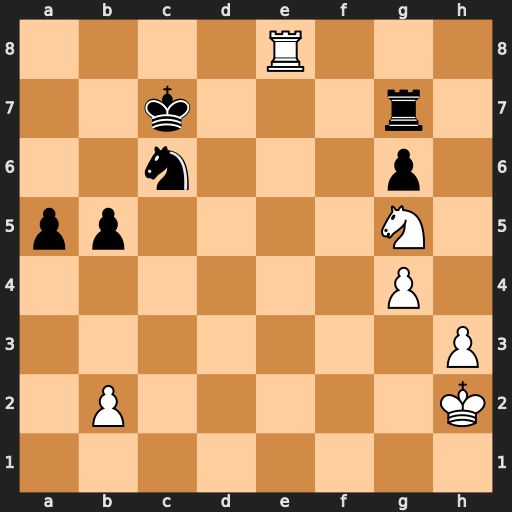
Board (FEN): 4R3/2k3r1/2n3p1/pp4N1/6P1/7P/1P5K/8
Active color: w
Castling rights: -
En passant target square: -
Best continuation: Ne6+ Kd6 Nxg7